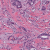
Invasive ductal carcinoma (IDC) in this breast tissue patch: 1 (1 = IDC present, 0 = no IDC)